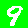
Digit: 9